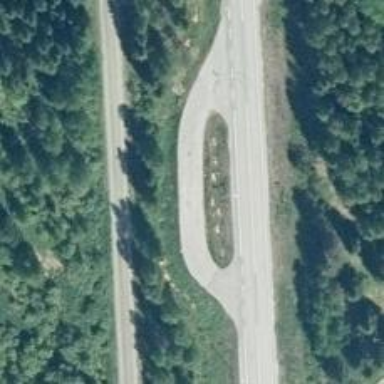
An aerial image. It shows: Rest area on the road.